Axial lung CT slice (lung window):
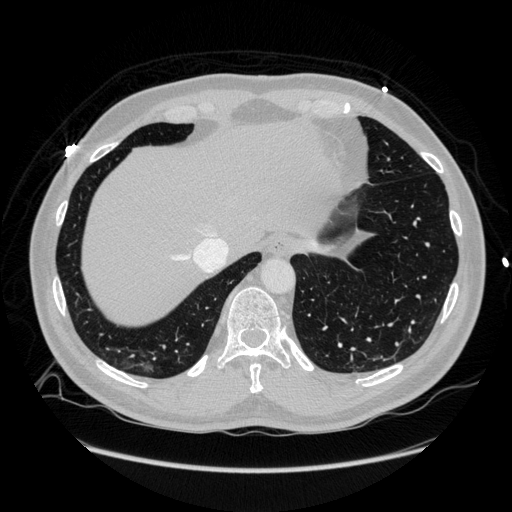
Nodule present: no